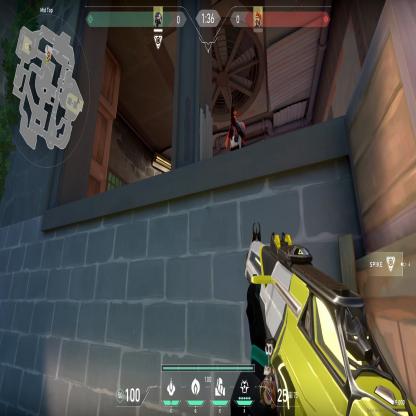
Label: enemy